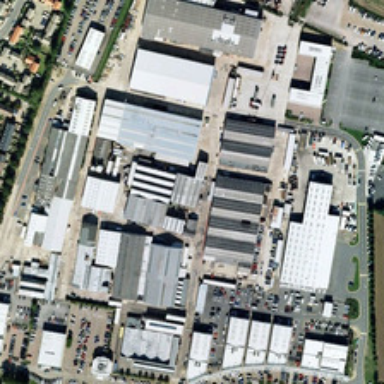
The industrial houses on the street are in good order .